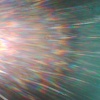
Label: sunburn